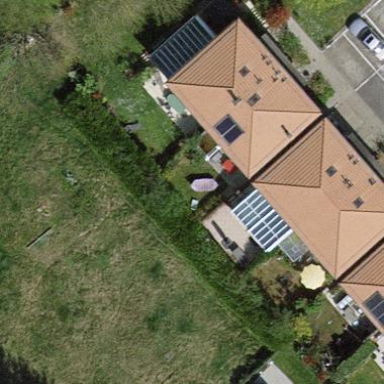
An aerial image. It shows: Garden enclosed by fence.